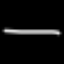
Label: line